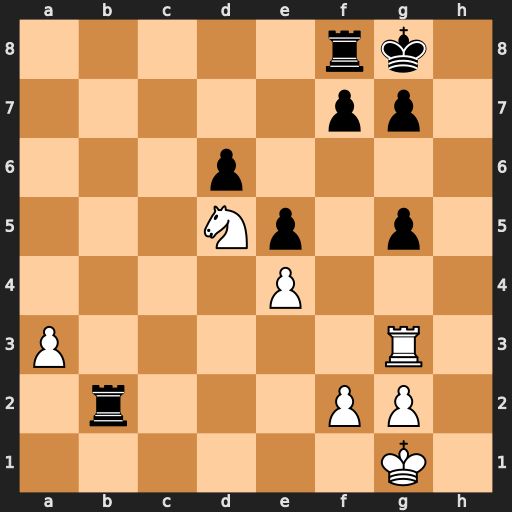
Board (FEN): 5rk1/5pp1/3p4/3Np1p1/4P3/P5R1/1r3PP1/6K1
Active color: w
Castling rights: -
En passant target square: -
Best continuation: Ne7+ Kh7 Rh3#